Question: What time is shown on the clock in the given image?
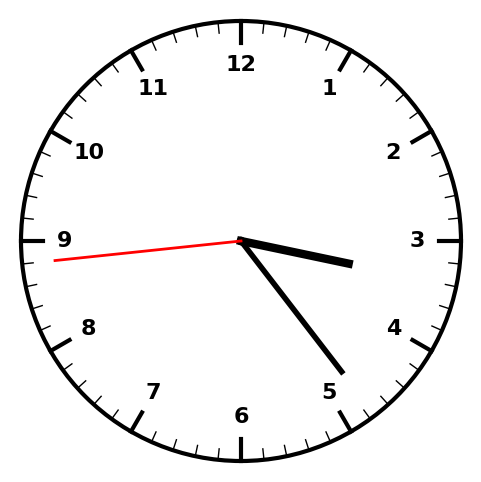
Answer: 03:23:44